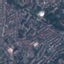
Label: Residential